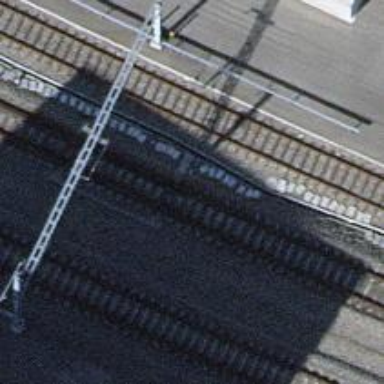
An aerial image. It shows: Railway switch.